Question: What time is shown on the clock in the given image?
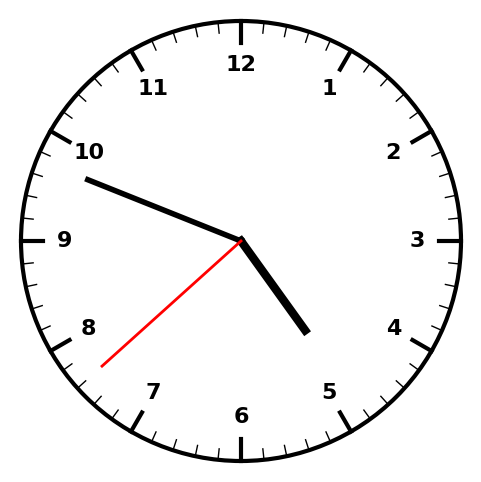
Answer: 04:48:38